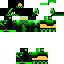
A male skeleton skin with green skin, wearing blonde helmet dressed in a green armor chest and black pants, featuring a closed mouth.